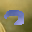
Label: 7